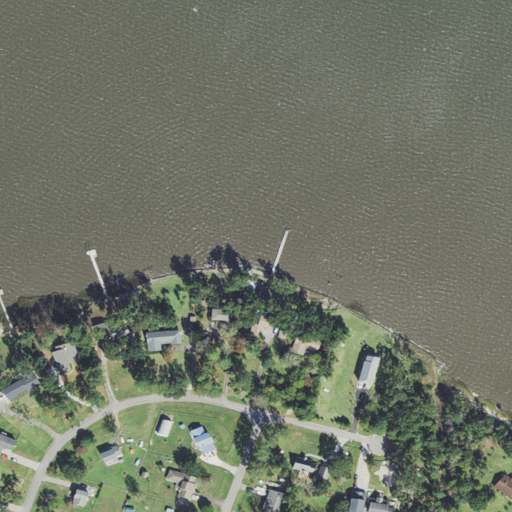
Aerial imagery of cape in North Carolina named Penn Point containing open water, open development, low intensity development, evergreen forest, herbaceous wetlands, shrub, woody wetlands, mixed forest, and medium intensity development